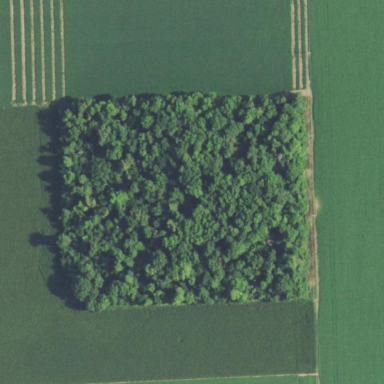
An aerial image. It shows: Deciduous broadleaved woodland.